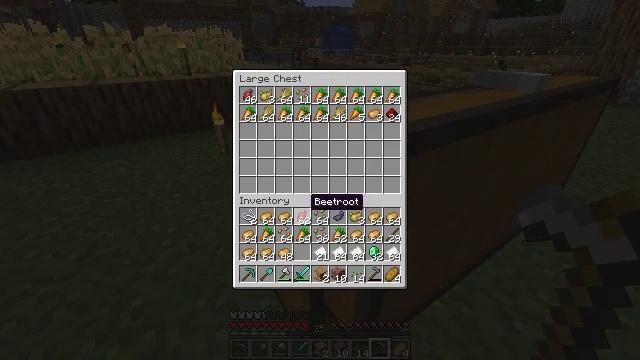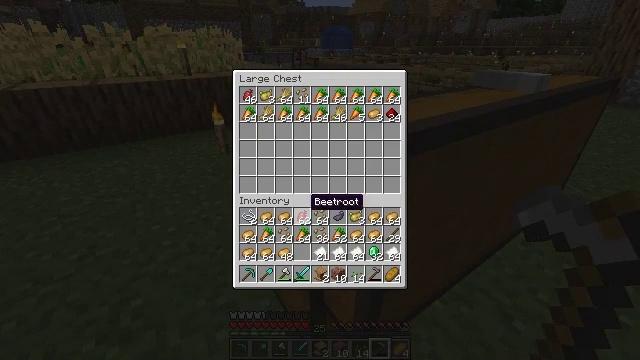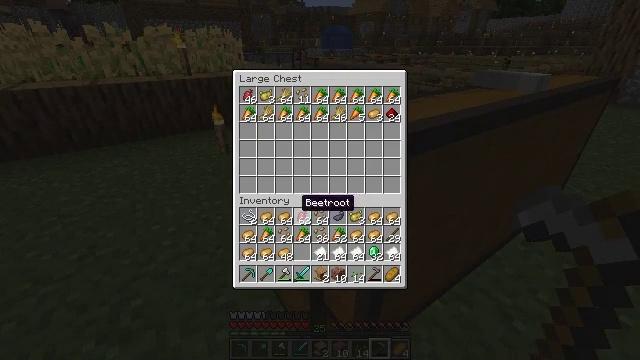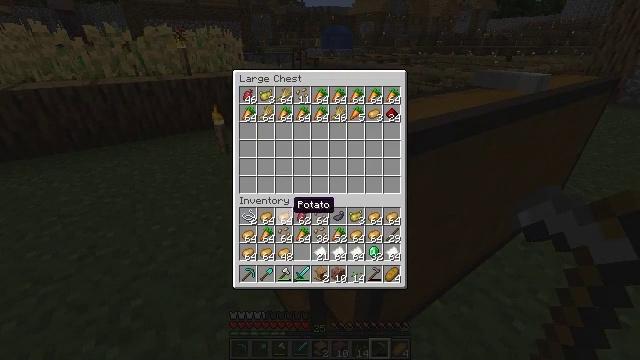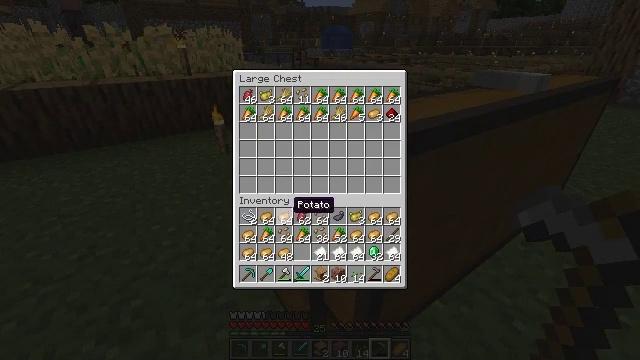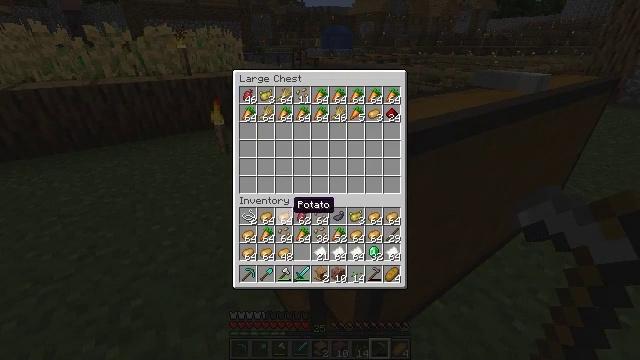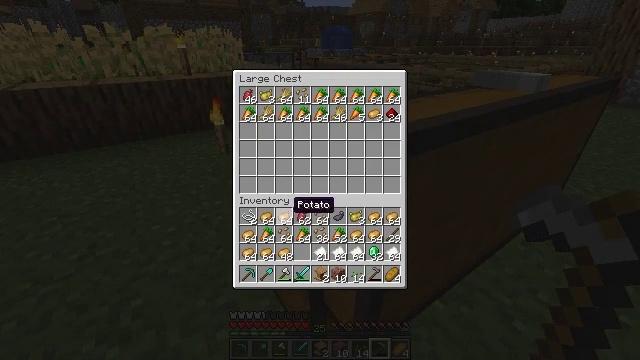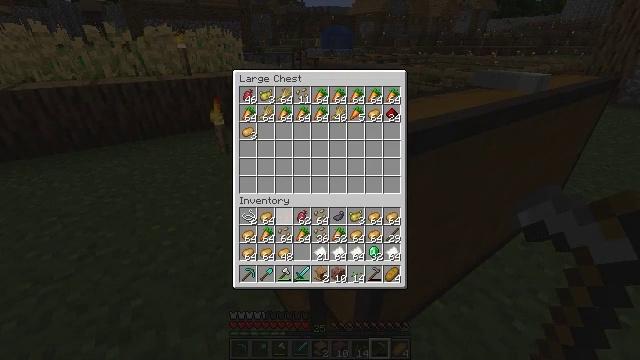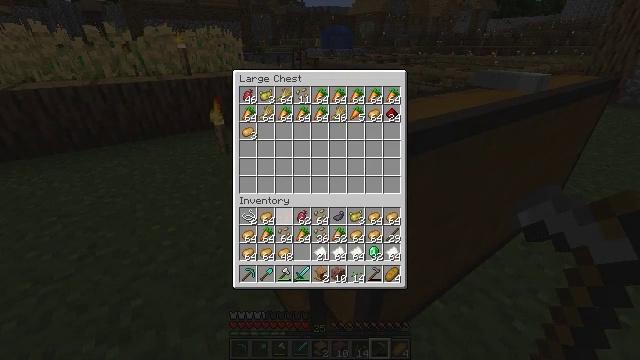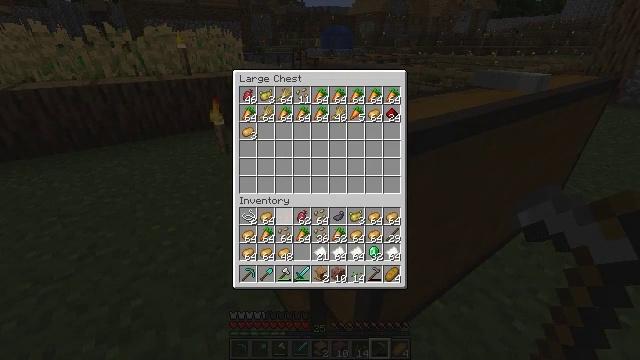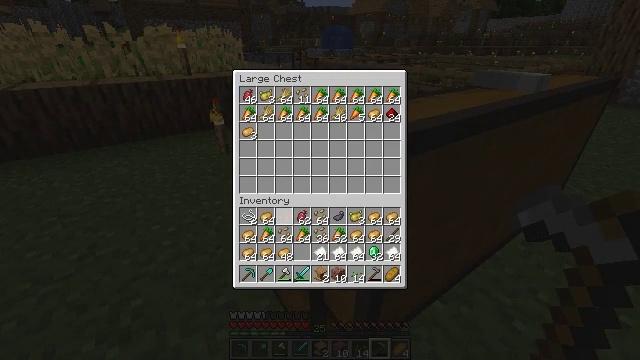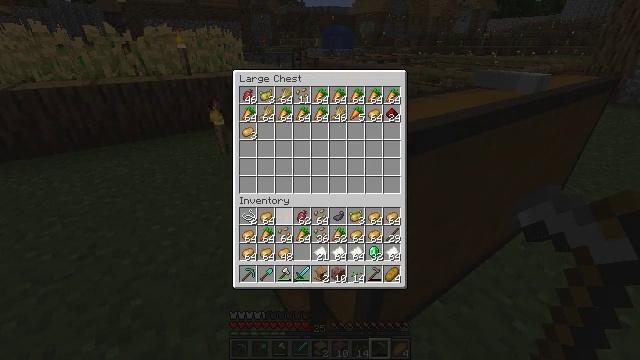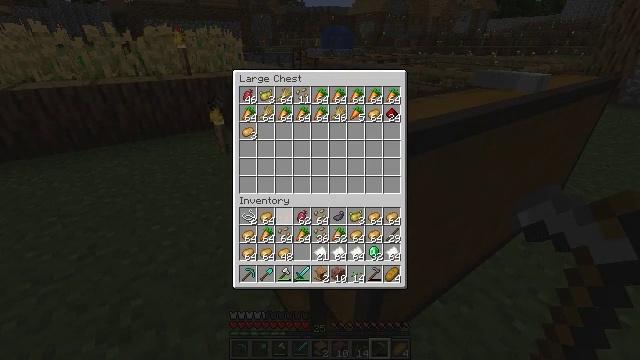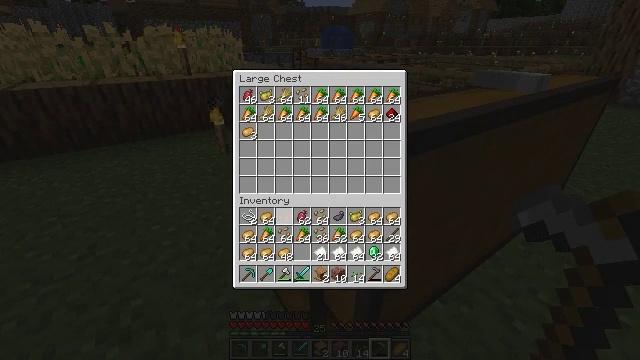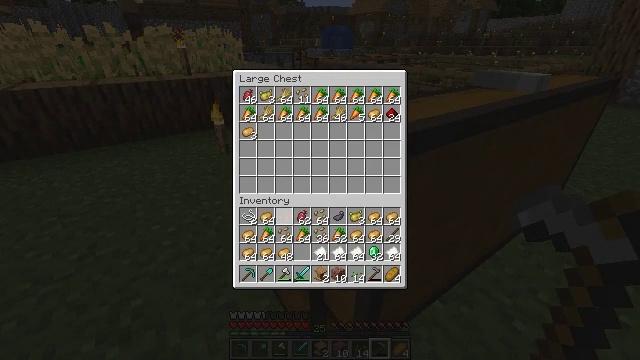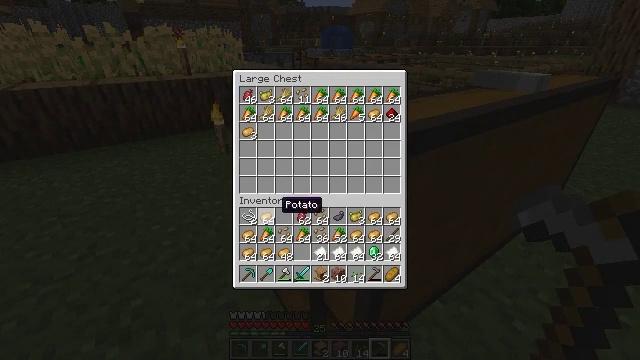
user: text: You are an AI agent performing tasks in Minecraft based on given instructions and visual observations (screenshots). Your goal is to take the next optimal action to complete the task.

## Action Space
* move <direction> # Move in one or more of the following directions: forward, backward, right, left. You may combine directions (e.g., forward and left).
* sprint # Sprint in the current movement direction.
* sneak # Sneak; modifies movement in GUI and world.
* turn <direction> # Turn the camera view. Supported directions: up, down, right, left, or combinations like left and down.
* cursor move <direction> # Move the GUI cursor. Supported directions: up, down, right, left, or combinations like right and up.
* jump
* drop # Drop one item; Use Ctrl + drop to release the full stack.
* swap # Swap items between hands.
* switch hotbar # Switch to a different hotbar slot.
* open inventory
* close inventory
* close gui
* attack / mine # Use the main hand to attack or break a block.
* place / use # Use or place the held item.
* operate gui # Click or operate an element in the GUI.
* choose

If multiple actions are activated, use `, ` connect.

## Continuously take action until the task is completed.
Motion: motion action
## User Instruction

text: Mine potatoes from the farmland.
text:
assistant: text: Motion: sneak
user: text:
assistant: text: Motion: sneak, cursor move left
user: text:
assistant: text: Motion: sneak, cursor move left
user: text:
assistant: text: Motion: sneak
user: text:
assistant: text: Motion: sneak
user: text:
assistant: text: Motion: sneak
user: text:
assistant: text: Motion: sneak, choose
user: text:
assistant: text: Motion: sneak, choose
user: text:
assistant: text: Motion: sneak, choose
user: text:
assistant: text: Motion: sneak
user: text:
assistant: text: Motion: sneak
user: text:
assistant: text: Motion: sneak, choose
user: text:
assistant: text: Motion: sneak, choose
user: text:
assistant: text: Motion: sneak, choose
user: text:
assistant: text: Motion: sneak
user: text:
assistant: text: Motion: sneak
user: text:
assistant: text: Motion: sneak, choose
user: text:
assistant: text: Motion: sneak, choose
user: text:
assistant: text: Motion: sneak, choose
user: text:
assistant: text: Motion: sneak
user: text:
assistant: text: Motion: sneak, choose
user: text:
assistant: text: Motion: sneak, choose
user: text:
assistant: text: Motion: sneak
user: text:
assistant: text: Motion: sneak
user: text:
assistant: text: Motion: sneak, choose
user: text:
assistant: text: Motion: sneak, choose
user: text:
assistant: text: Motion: sneak, cursor move left
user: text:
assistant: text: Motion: sneak
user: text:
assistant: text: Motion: sneak, choose
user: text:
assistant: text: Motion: sneak, choose